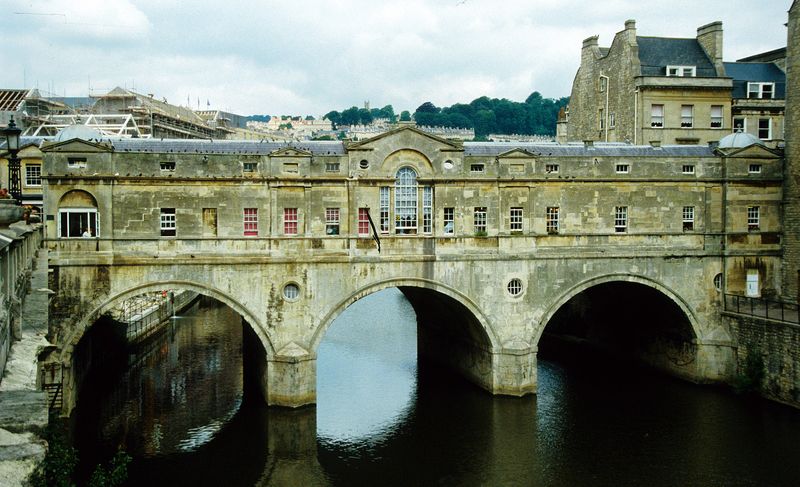
Titel: Gesamtansicht von Süden
Künstler: Robert Adam
Standort: Bath
Institution: Pulteney Bridge
Schlagwörter: blau, dunkel, himmel, schatten, wasser, weiß, wolken, bäume, fluss, gelb, grün, landschaft, ocker, see, stadt, ufer, fenster, glas, grau, hell, holz, lampe, laterne, licht, pfeiler, schwarz, strasse, tür, blick, dach, gebäude, haus, rot, weg, wolke, beige, alt, architektur, stein, ferne, häuser, spiegelung, brücke, kanal, drei, leuchte, renaissance, wald, handel, kamin, kamine, kreis, rund, schornstein, wellen, ansicht, bogen, fassade, fassaden, gasse, italien, türen, venedig, wohnhäuser, dächer, giebel, mauer, schornsteine, geschäfte, läden, markt, rundbogen, joche, kai, kaimauer, promenade, wehr, leiter, vorhänge, reflexe, france, metall, geländer, foto, fotografie, photographie, bögen, italie, wohnhaus, überdachung, berlin, gerüst, rundfenster, übergang, beton, denkmal, gauben, scheiben, schweiz, gehweg, photo, okuli, farbfoto, mauern, schiefer, mittelalter, rundbögen, florenz, museum, flamand, fotographie, paysage, brau, blech, wohnen, bau, fleuve, eau, lagune, wohnungen, bauwerk, baustelle, arno, ponte, satteldach, arcade, runddach, arc, tondi, bullaugen, feucht, altstadt, renovierung, chateau, erfurt, baume, fenetres, gurtbogen, gurtbögen, pont, gerüste, rivière, venise, galerie, rome, denkmalschutz, sanierung, passage, enge gasse, bebaut, trois, arcs, florence, bachg, baie, bewölklt, chambord, gewasser, secret, ummbau, wohnbrücke, canal, voie, ponte vecchia, voutes, vecchia, belgique, arch, bruges